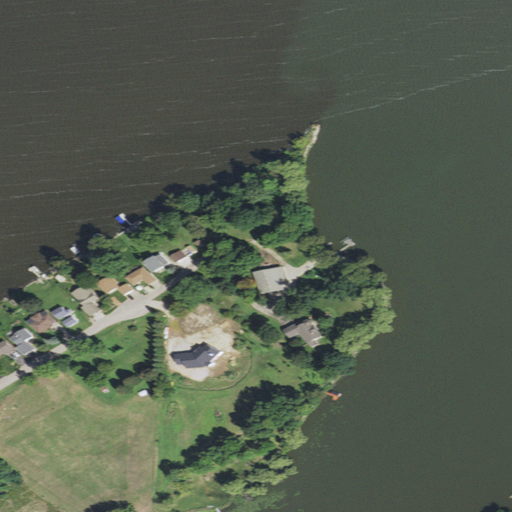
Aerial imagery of cape in Wisconsin named Hickory Point containing open water, pasture, low intensity development, cultivated crops, herbaceous wetlands, evergreen forest, open development, and mixed forest